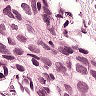
Metastatic tissue present: yes